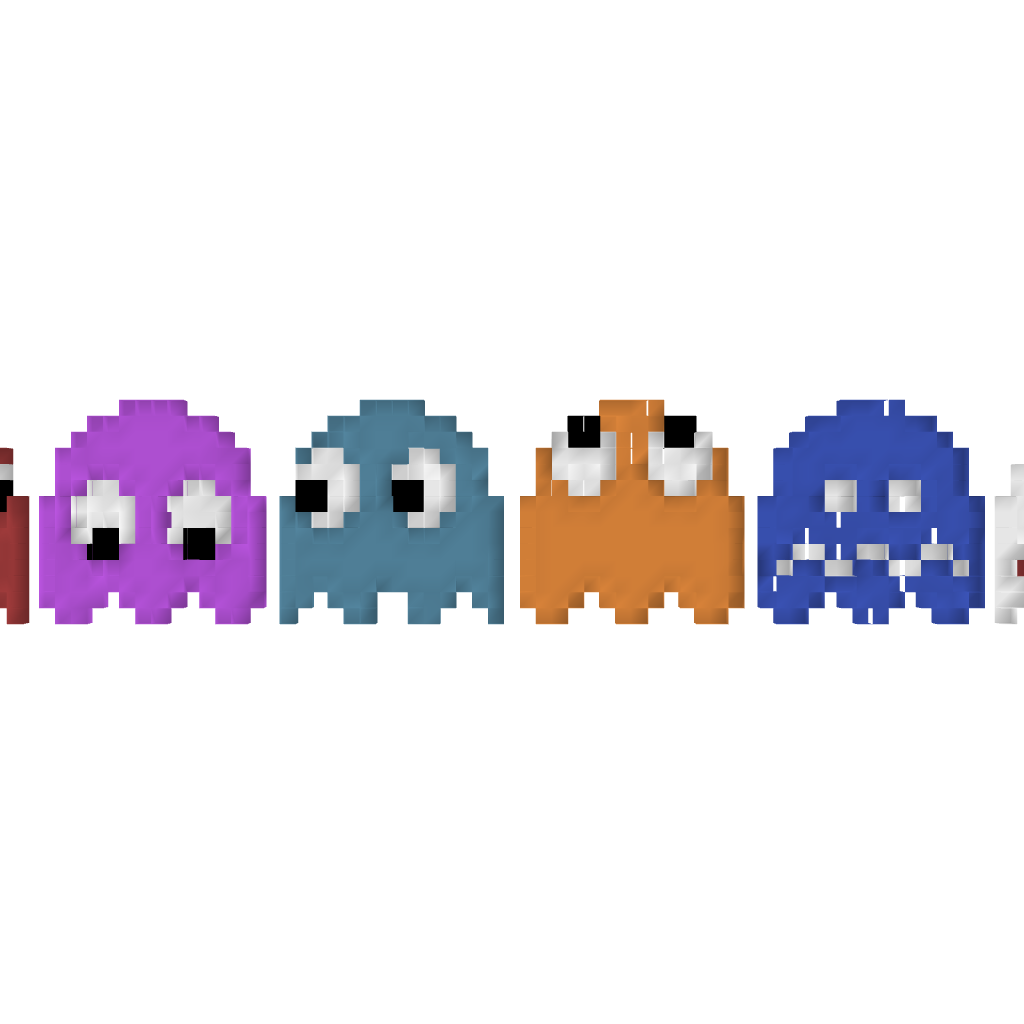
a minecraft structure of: Pac-man Ghosts bad low quality